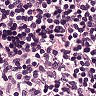
Metastatic tissue present: no